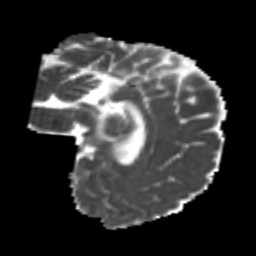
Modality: MD
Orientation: sagittal
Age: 22
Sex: female
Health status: healthy
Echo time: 0.074 s